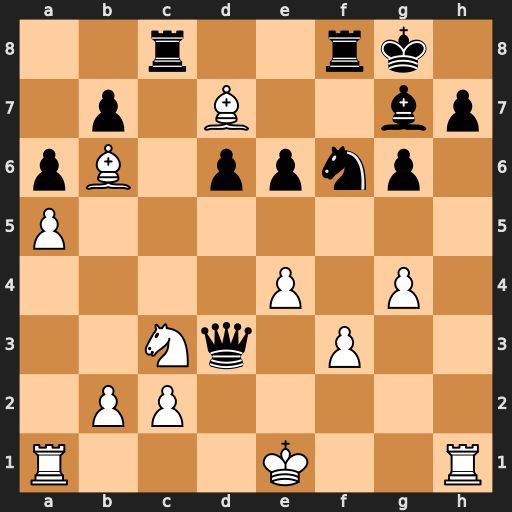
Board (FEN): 2r2rk1/1p1B2bp/pB1ppnp1/P7/4P1P1/2Nq1P2/1PP5/R3K2R
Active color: w
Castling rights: KQ
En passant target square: -
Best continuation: Bxe6+ Kh8 cxd3